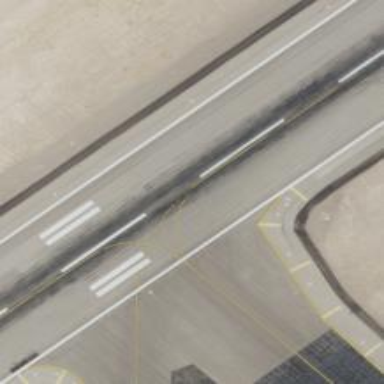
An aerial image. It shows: View of taxiway at the airport.